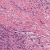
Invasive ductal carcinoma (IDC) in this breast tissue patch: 1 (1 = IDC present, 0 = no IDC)